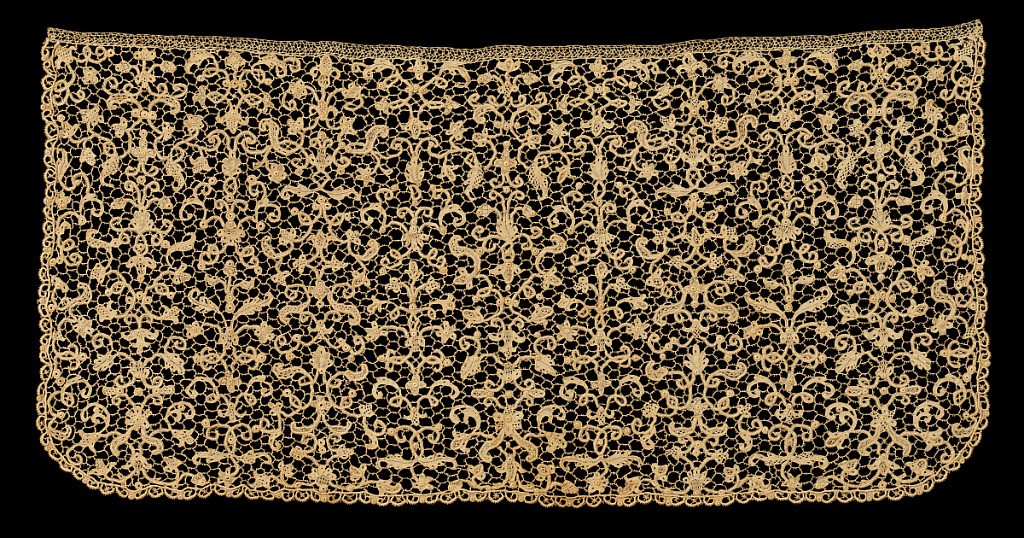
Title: Cravat end
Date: late 17th century
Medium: linen Technique: needle lace
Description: Cravat end showing a design of scrolling flower and leaf forms arranged in a candelabra pattern. Edged on three with narrow scallops of needle lace.